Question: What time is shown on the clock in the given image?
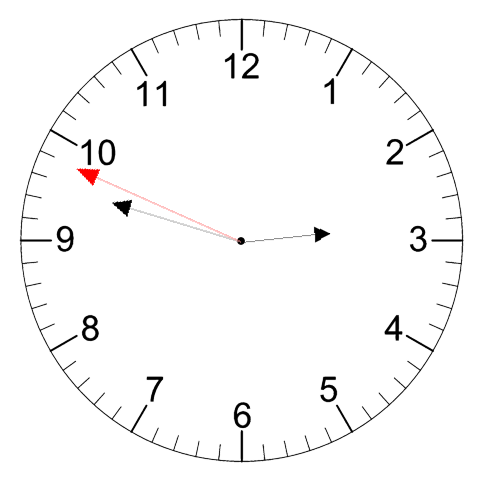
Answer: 02:47:49